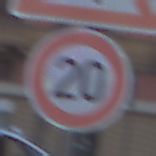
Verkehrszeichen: Geschwindigkeit20
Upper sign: EinseitigVerengteFahrbahnLinks
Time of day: SunriseSunset
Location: Outdoor (Urban)
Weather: PartlyCloudy
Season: NotSpecified
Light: Natural